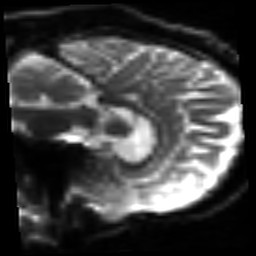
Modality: sbref
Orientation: sagittal
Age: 64
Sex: male
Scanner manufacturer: siemens
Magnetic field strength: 3 T
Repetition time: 3.2 s
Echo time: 0.081 s